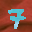
Label: 7